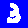
Digit: 3